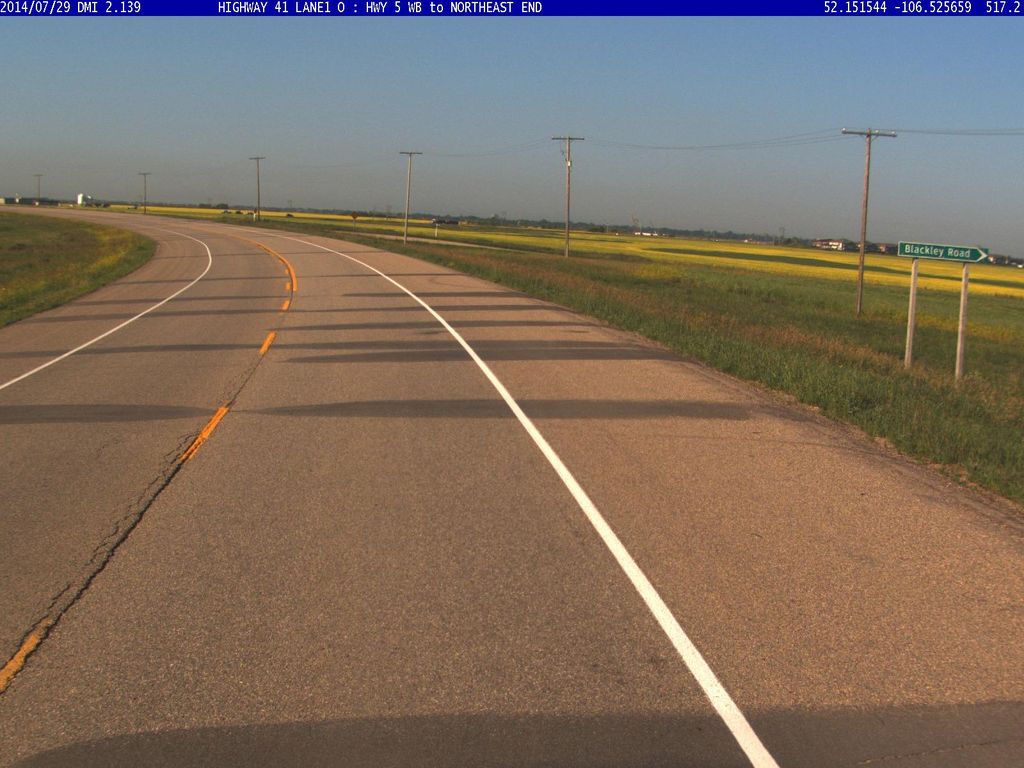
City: saskatoon